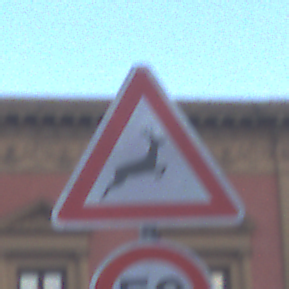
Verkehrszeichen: WildwechselLinks
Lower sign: Geschwindigkeit50
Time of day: SunriseSunset
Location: Outdoor (Urban)
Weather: PartlyCloudy
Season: NotSpecified
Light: Natural